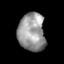
Tissue: skin
Cell type: Endothelial cells
Senescence score: 0.2816
Nuclear area (px): 1010
Mean DAPI intensity: 152.136